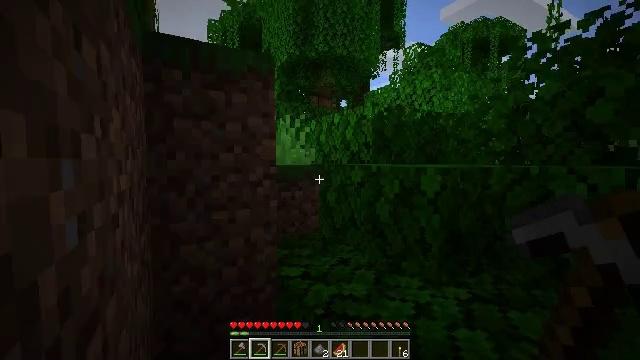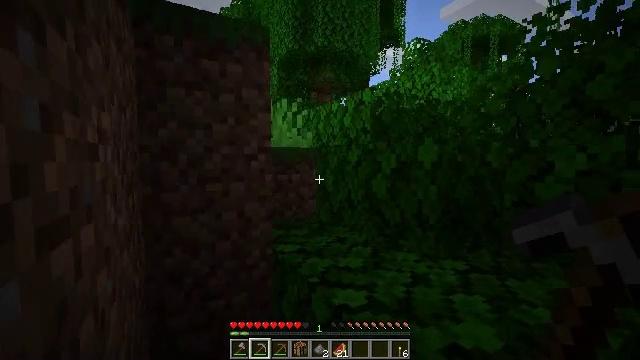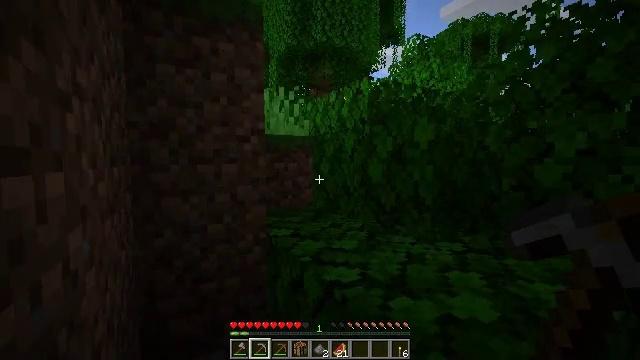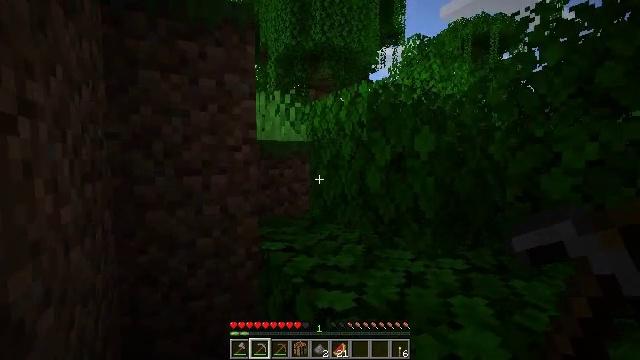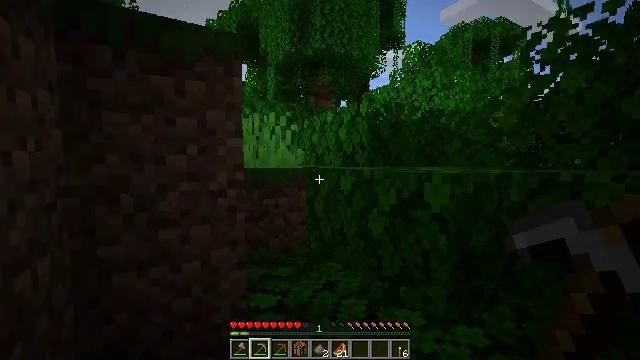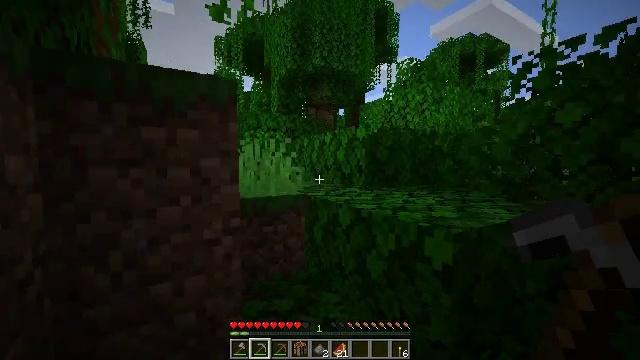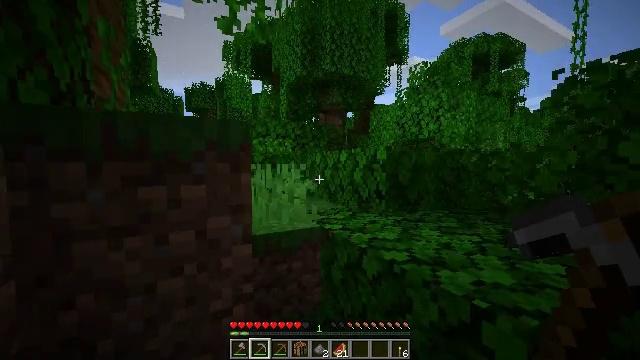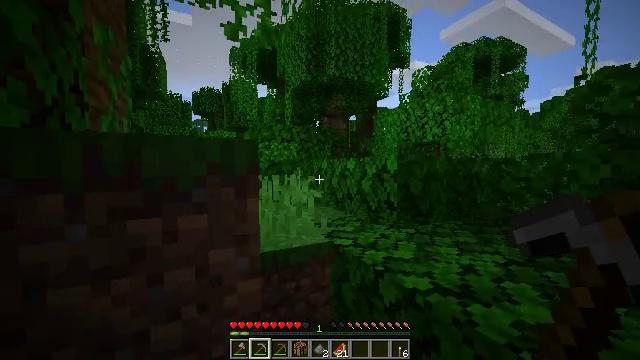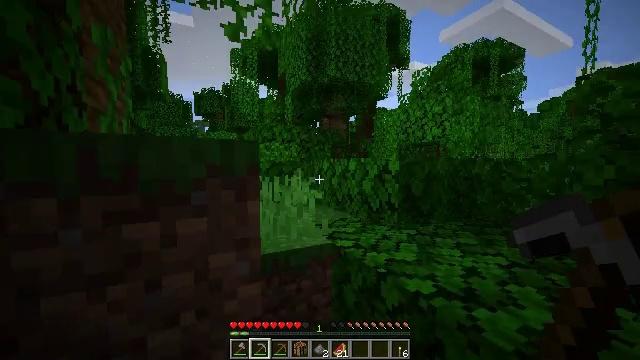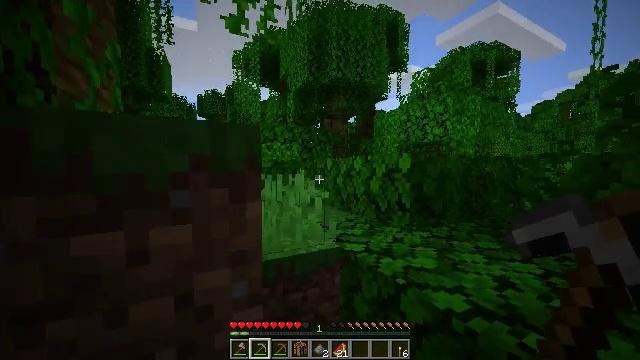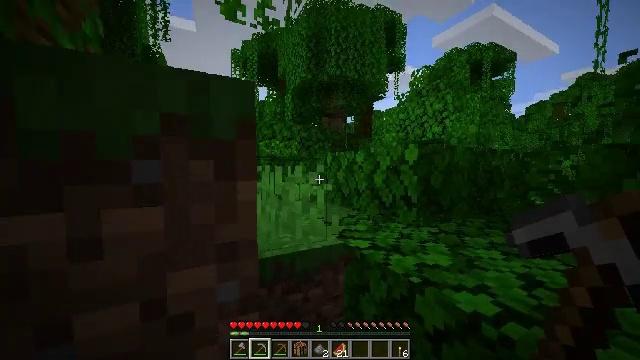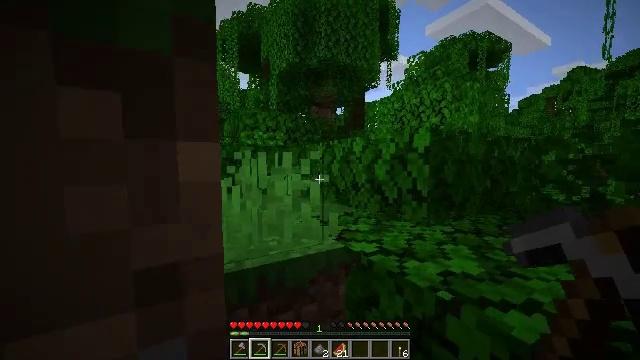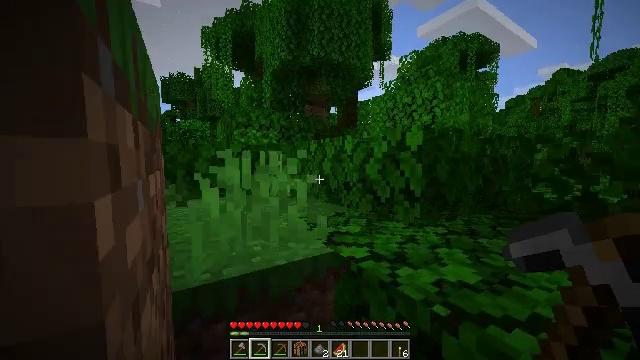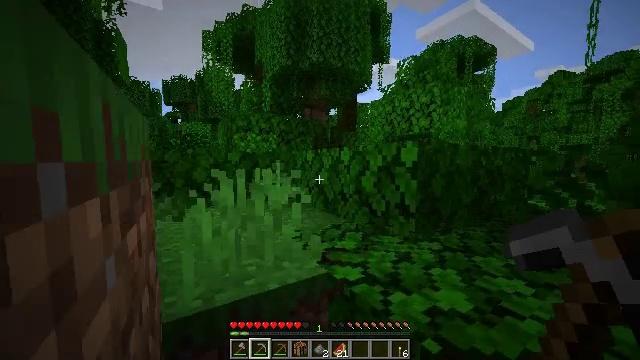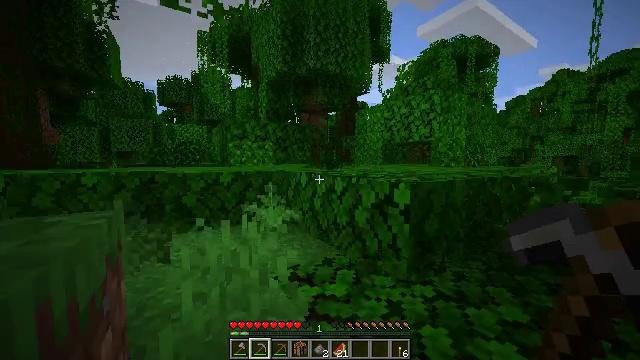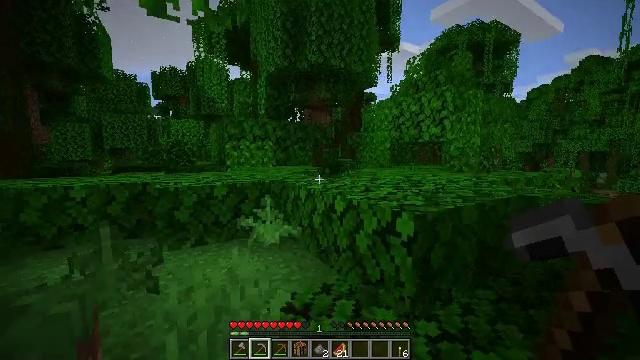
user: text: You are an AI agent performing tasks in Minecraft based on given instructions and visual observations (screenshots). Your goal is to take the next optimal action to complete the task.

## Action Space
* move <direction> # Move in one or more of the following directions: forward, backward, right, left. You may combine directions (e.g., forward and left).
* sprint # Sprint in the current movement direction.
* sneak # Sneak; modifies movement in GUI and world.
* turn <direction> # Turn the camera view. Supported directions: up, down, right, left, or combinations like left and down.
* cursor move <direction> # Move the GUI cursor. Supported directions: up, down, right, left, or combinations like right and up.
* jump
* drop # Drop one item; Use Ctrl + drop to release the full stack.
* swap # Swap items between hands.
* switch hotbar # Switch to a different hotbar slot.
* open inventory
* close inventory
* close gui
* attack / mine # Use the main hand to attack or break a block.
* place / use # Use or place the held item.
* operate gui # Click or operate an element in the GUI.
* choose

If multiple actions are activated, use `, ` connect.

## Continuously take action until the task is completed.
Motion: motion action
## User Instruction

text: Break the grass block.
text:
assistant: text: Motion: move forward, sprint, jump
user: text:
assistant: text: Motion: move forward, sprint, jump
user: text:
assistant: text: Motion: move forward, sprint, jump
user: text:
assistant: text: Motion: move forward, sprint, jump
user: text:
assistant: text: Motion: move forward, sprint, jump
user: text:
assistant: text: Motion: move forward, sprint, turn left, jump
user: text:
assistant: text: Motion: move forward, sprint, jump
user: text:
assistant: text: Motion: move forward, sprint, jump
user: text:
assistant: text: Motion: move forward, sprint, jump
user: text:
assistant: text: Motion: move forward, sprint, jump
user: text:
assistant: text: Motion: move forward, sprint, turn right, jump
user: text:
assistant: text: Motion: move forward, sprint, turn right, jump
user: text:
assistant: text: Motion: move forward, sprint, jump
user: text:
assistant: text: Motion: move forward, sprint, jump
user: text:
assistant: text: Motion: move forward and move right, sprint, turn left and down, jump
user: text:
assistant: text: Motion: move forward and move right, sprint, turn left and down, jump
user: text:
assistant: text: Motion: move forward and move right, sprint, turn left and down, jump
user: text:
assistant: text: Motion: move forward and move right, sprint, turn left and down, jump
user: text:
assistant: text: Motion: move forward and move right, sprint, turn left and down, jump
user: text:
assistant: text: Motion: move forward and move right, sprint, turn left and down, jump
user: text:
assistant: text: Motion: move forward, sprint, turn left and down, jump
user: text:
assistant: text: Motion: move forward, sprint, jump
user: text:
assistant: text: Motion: move forward, sprint, jump
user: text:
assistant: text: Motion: move forward, sprint, jump
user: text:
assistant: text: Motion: move forward, sprint, jump
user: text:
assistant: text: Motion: move forward, sprint, jump
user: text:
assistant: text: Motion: move forward, sprint, turn left and down, jump
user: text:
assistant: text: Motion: move forward, sprint, turn left and down, jump
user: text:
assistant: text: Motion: move forward and move left, sprint, turn left and down, jump
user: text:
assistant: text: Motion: move forward and move left, sprint, jump